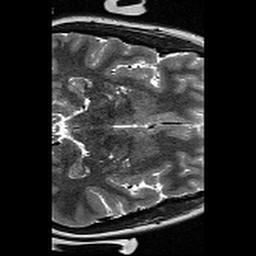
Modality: T2w
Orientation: axial